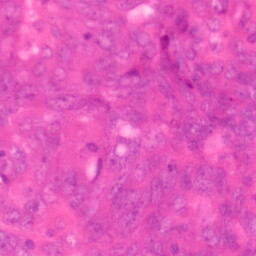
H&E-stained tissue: Colon